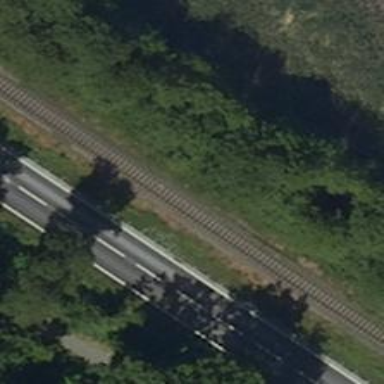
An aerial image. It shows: Railway signal.